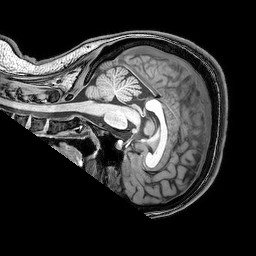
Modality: T1w
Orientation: sagittal
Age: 20
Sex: male